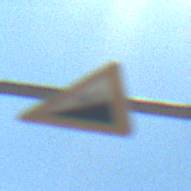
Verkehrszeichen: Steigung10
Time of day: Midday
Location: Outdoor (Nature)
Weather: PartlyCloudy
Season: Autumn
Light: Natural